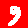
Digit: 9